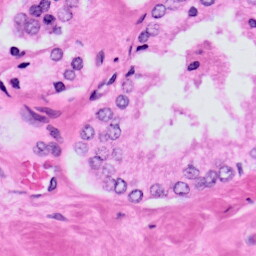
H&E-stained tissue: Prostate